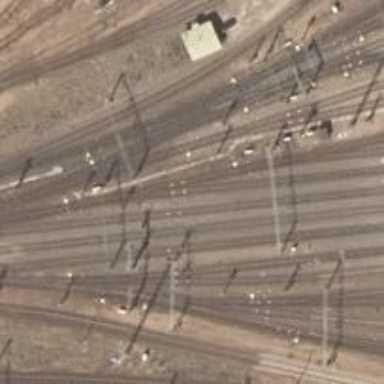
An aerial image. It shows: Railway yard with electrified contact lines.